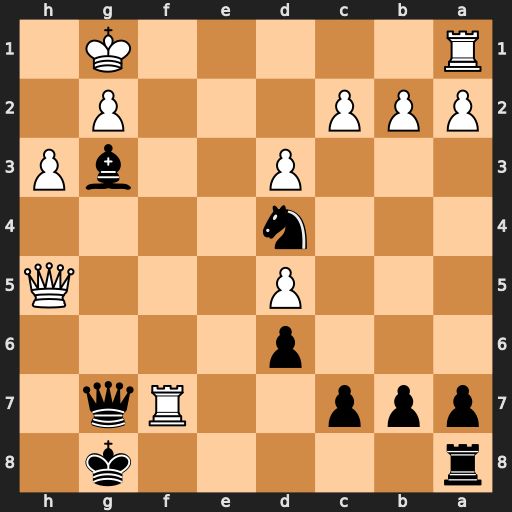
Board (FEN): r5k1/ppp2Rq1/3p4/3P3Q/3n4/3P2bP/PPP3P1/R5K1
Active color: b
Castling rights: -
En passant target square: -
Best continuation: Qxf7 Qxf7+ Kxf7